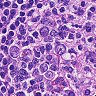
Metastatic tissue present: no